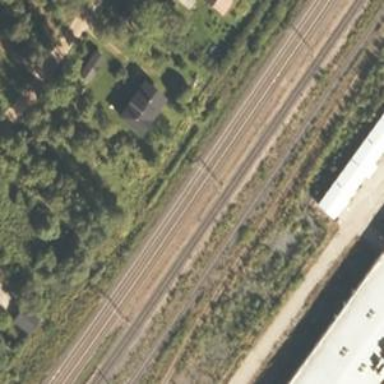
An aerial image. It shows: Siding railway line with electrified contact line for the trains.